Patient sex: M
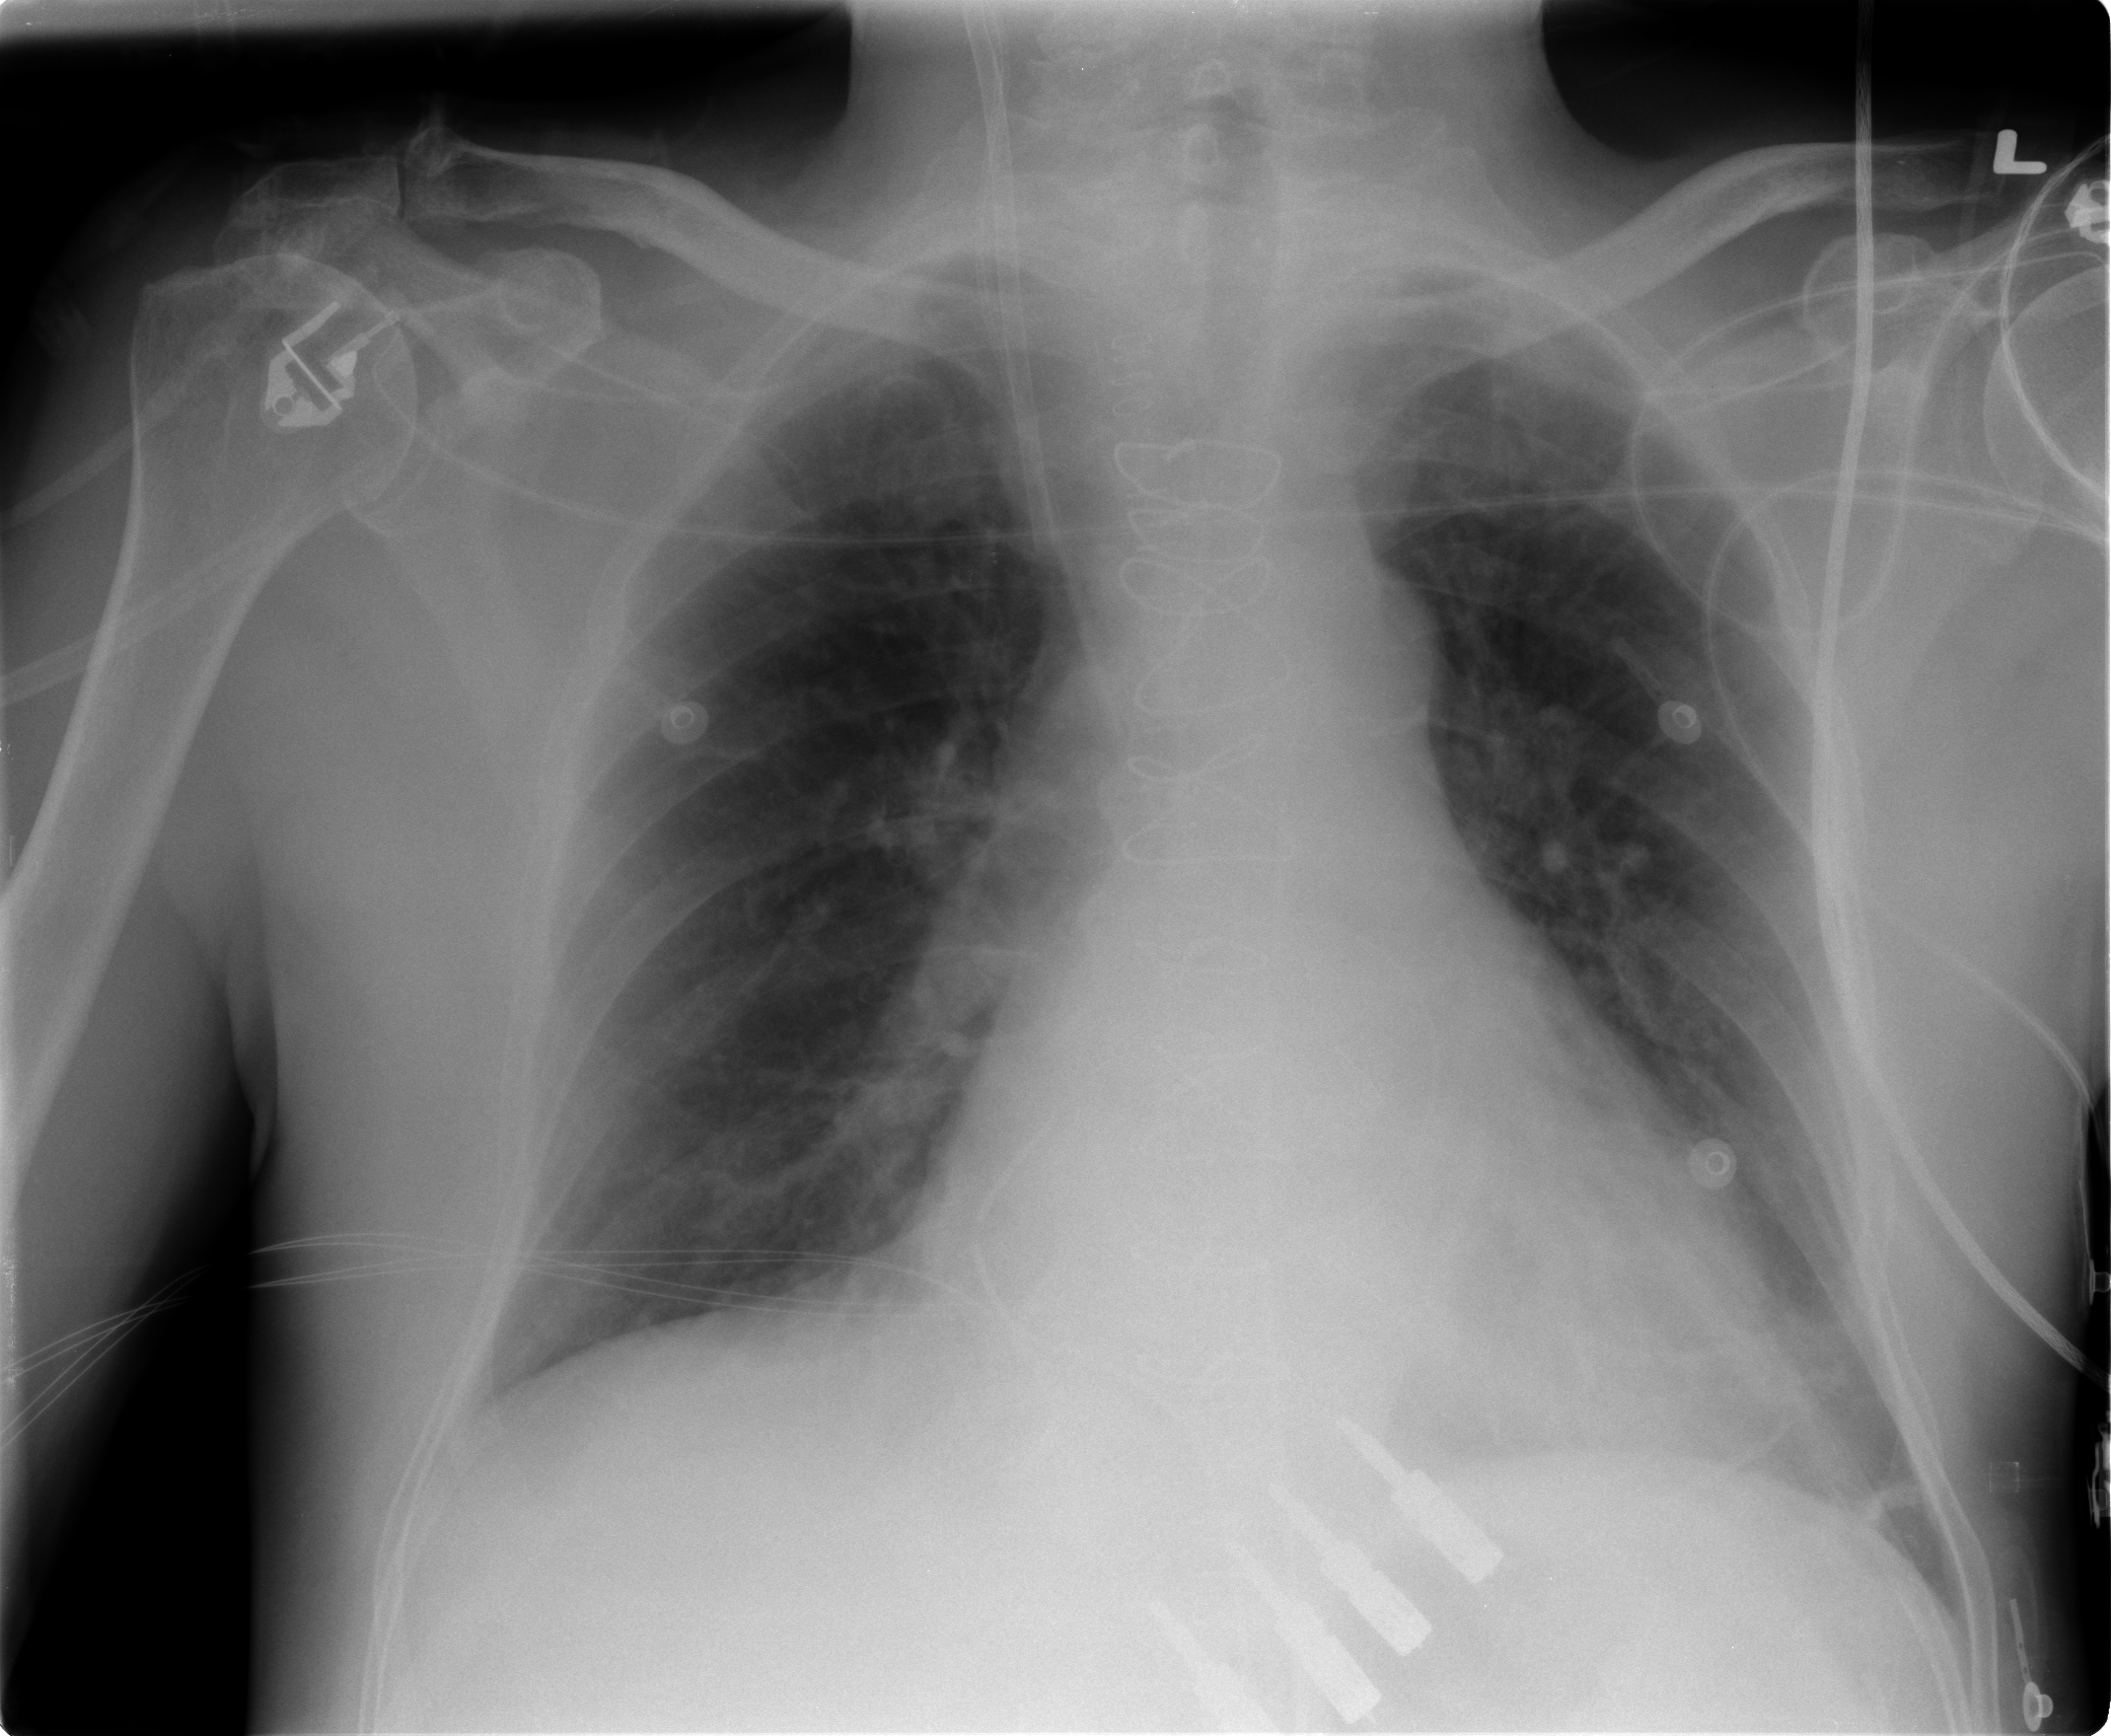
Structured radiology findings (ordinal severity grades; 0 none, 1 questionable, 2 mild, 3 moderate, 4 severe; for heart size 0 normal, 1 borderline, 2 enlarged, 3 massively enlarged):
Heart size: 0
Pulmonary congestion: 0
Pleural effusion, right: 0
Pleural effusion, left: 0
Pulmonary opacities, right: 0
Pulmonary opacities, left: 0
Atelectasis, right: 0
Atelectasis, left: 1